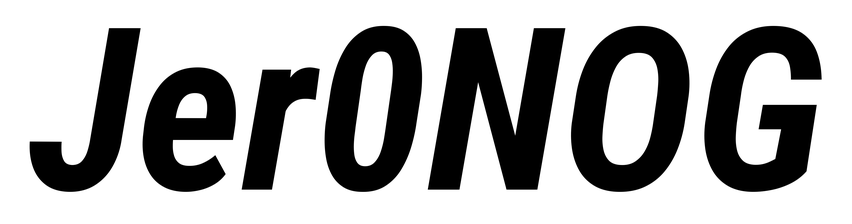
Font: Roboto-Italic_Condensed_Bold_Italic